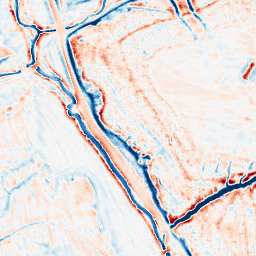
Category: edge_preserving
Decomposition family: bilateral
Decomposition parameters: d: 15
sigma_color: 100
sigma_space: 25
Upsampling method: fft_zeropad
Upsampling parameters: scale: 4
Upsampling scale: 4